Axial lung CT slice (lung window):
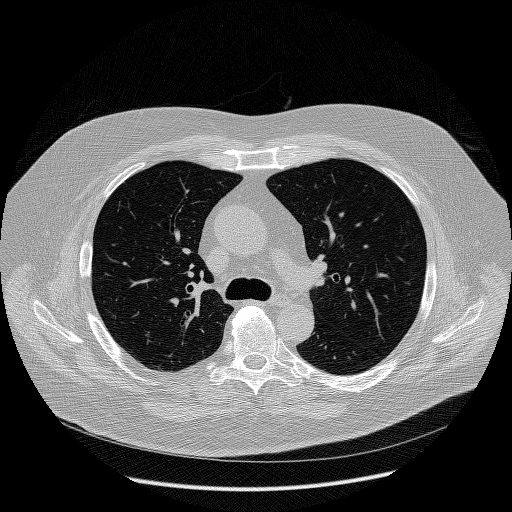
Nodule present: no